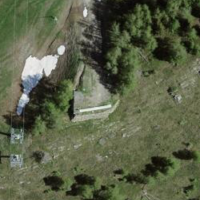
EUNIS habitat code: 26
Species observed at this site:
Anthus trivialis
Gypaetus barbatus
Linaria cannabina
Garrulus glandarius
Hedysarum hedysaroides